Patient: sex F, age 75
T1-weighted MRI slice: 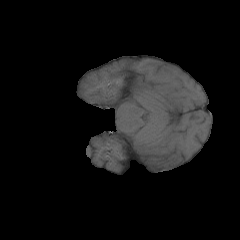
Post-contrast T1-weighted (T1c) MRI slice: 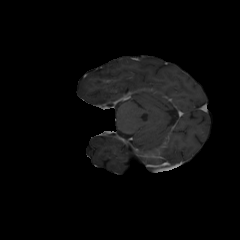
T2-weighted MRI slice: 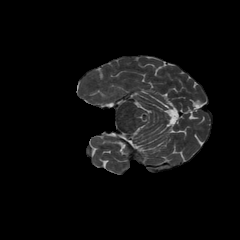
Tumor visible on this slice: no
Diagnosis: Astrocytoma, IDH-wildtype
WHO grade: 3